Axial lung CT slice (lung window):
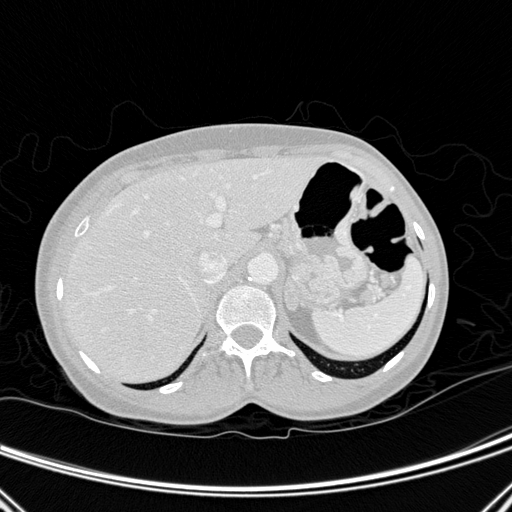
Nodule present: no